Brain MRI, t1w sequence, axial 2D slice.
Patient: age 44, sex F, weight 95 kg, height 1.95 m
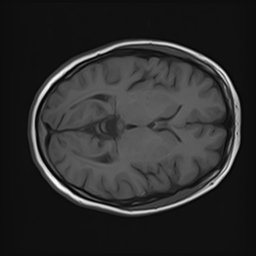